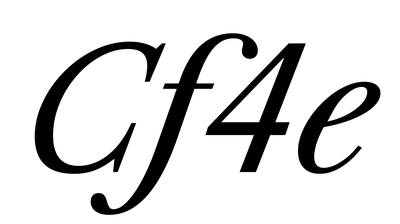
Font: LibreCaslonText-Italic_Italic